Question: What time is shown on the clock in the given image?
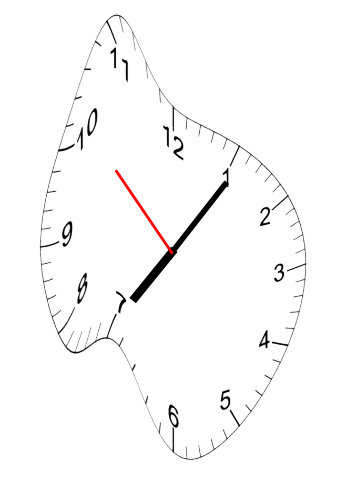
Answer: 07:05:52